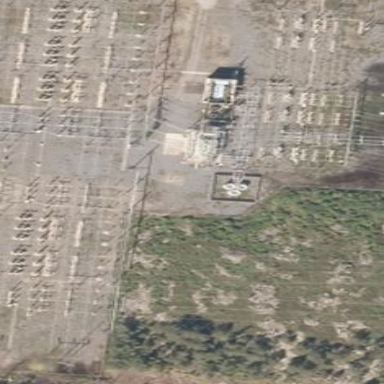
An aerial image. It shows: Transmission substation.